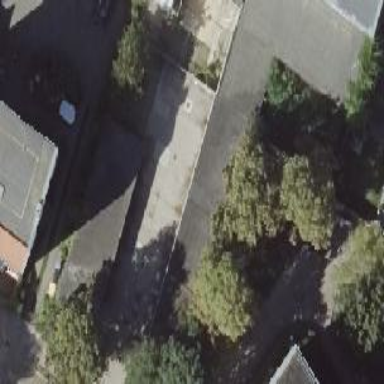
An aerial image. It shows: Flat roofed garages.